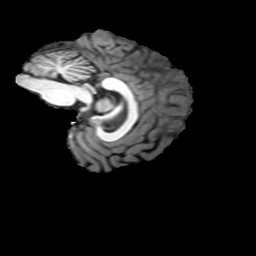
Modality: T1w
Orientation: sagittal
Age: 46
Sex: female
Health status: ill